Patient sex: M
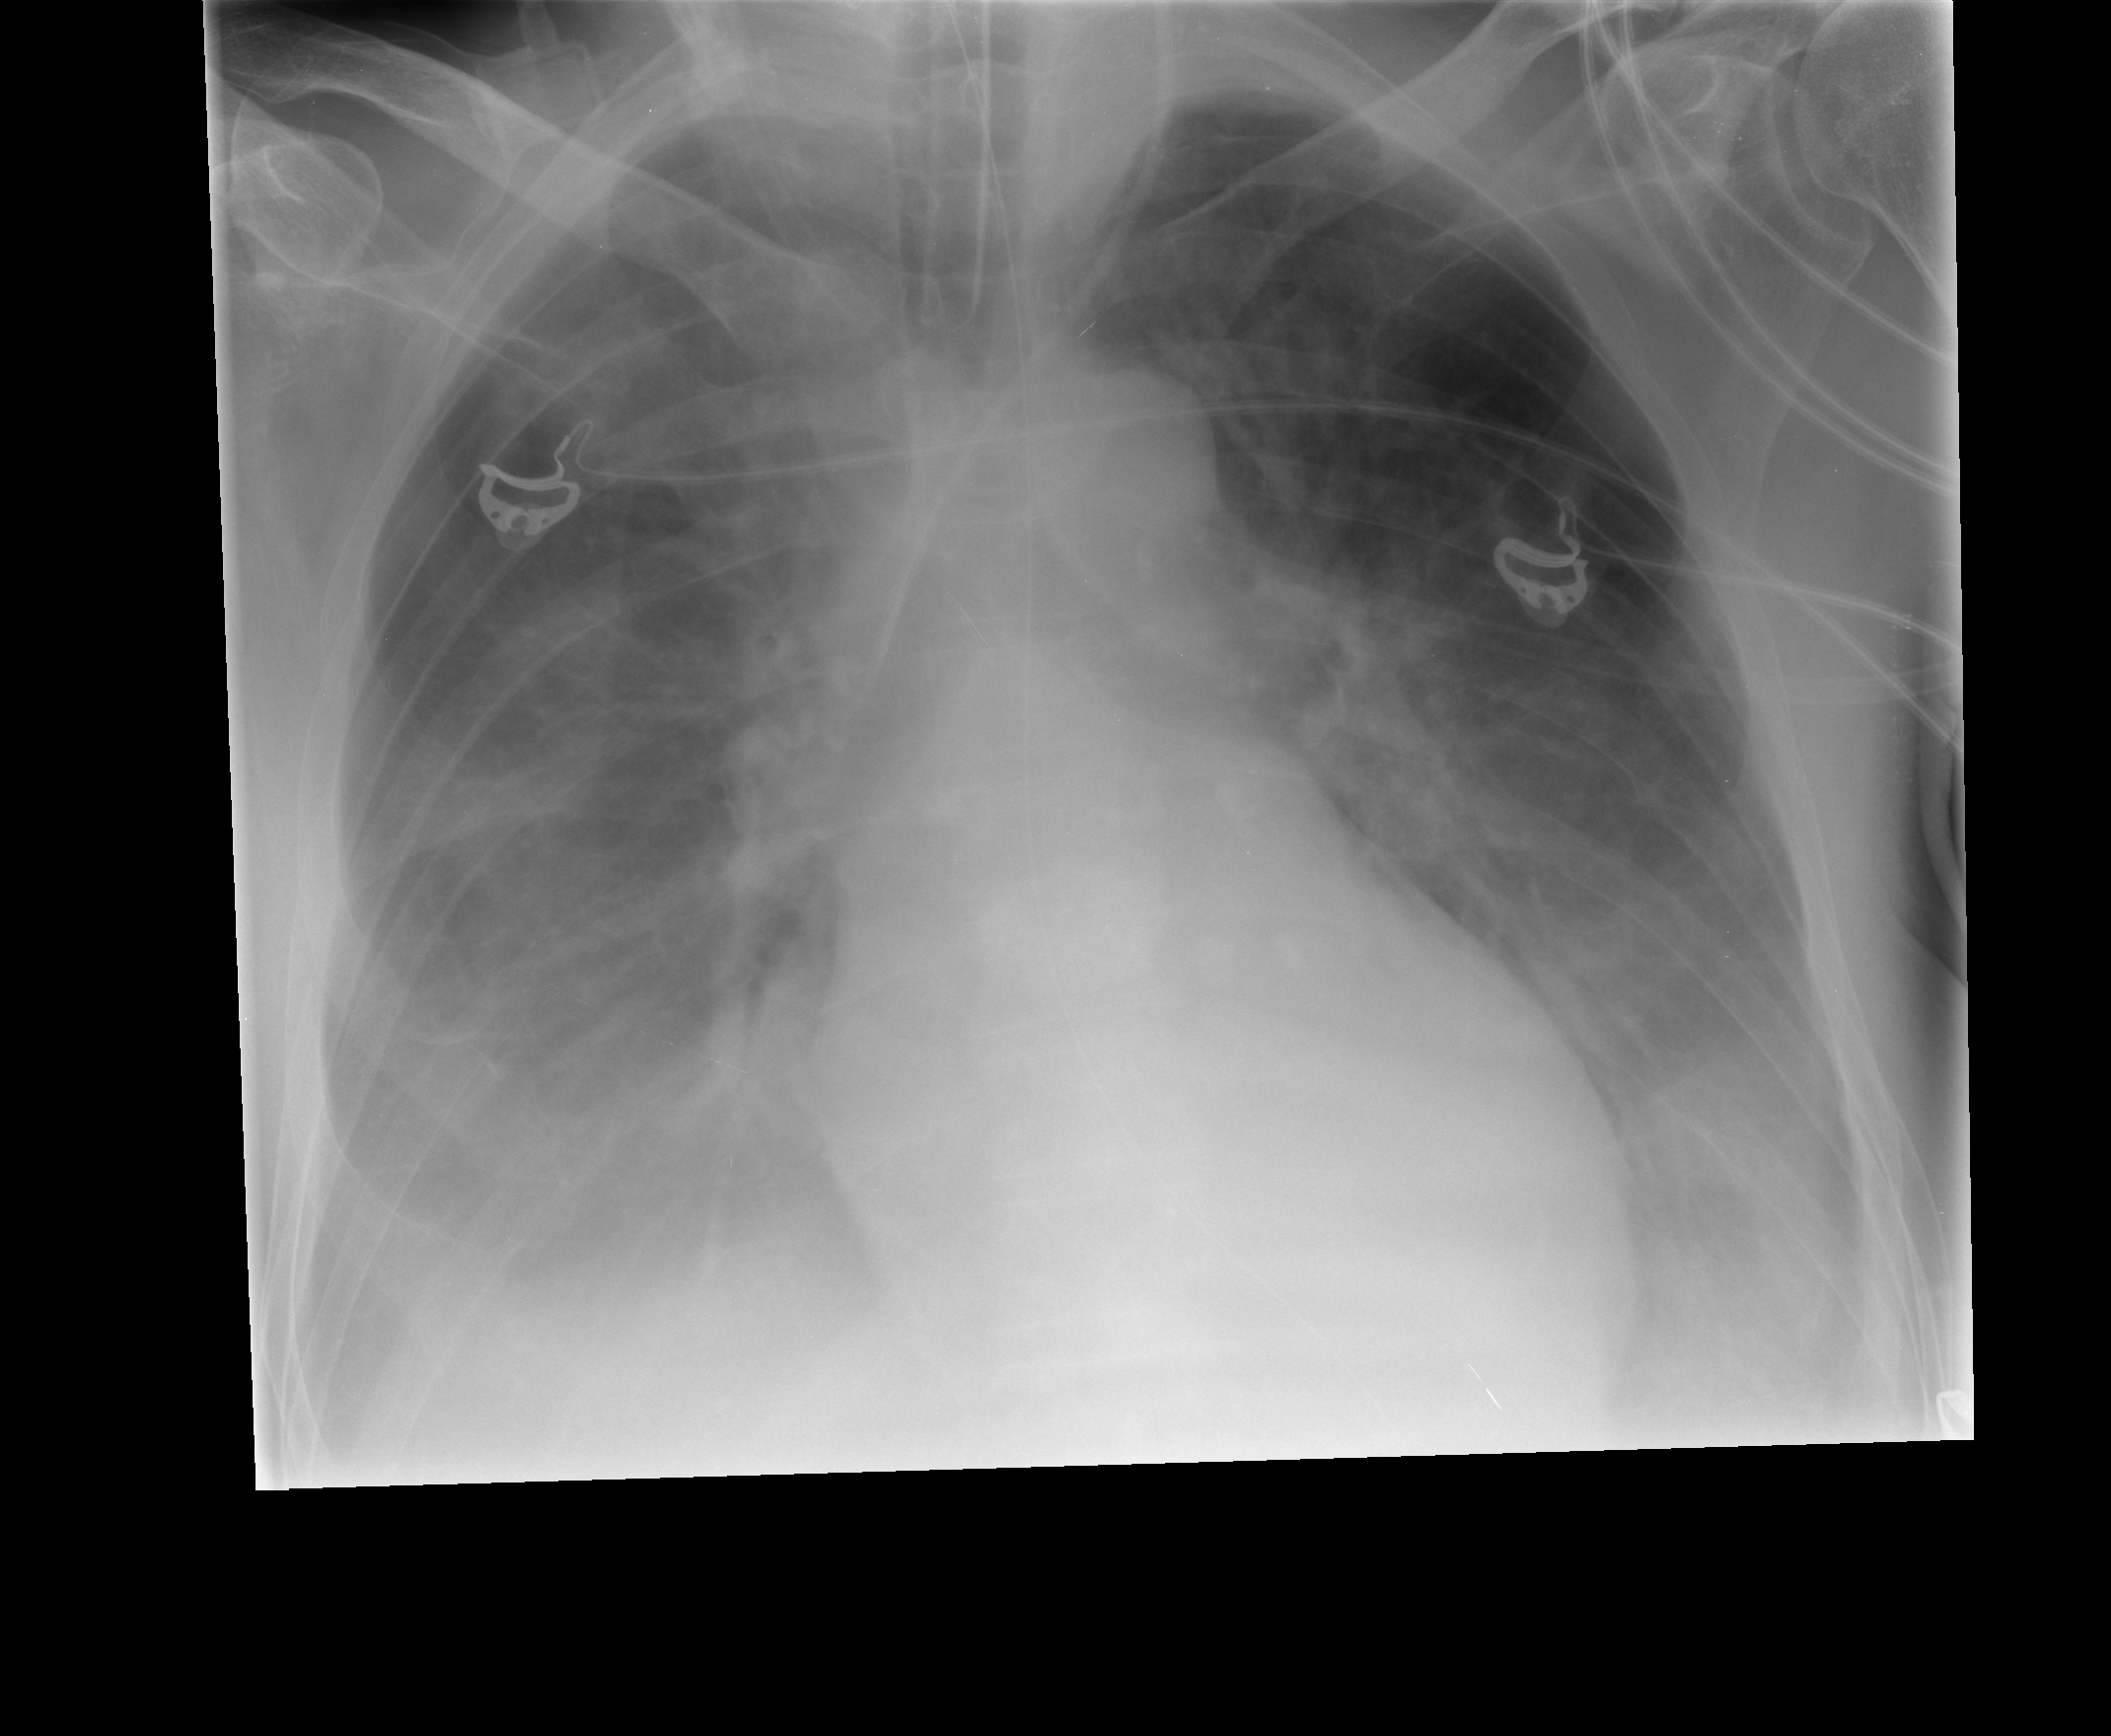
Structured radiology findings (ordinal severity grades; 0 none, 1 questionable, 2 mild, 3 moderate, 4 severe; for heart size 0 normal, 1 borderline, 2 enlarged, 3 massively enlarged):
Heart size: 2
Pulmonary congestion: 2
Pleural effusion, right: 3
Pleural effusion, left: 2
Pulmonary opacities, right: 3
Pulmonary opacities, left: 2
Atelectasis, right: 3
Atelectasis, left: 2